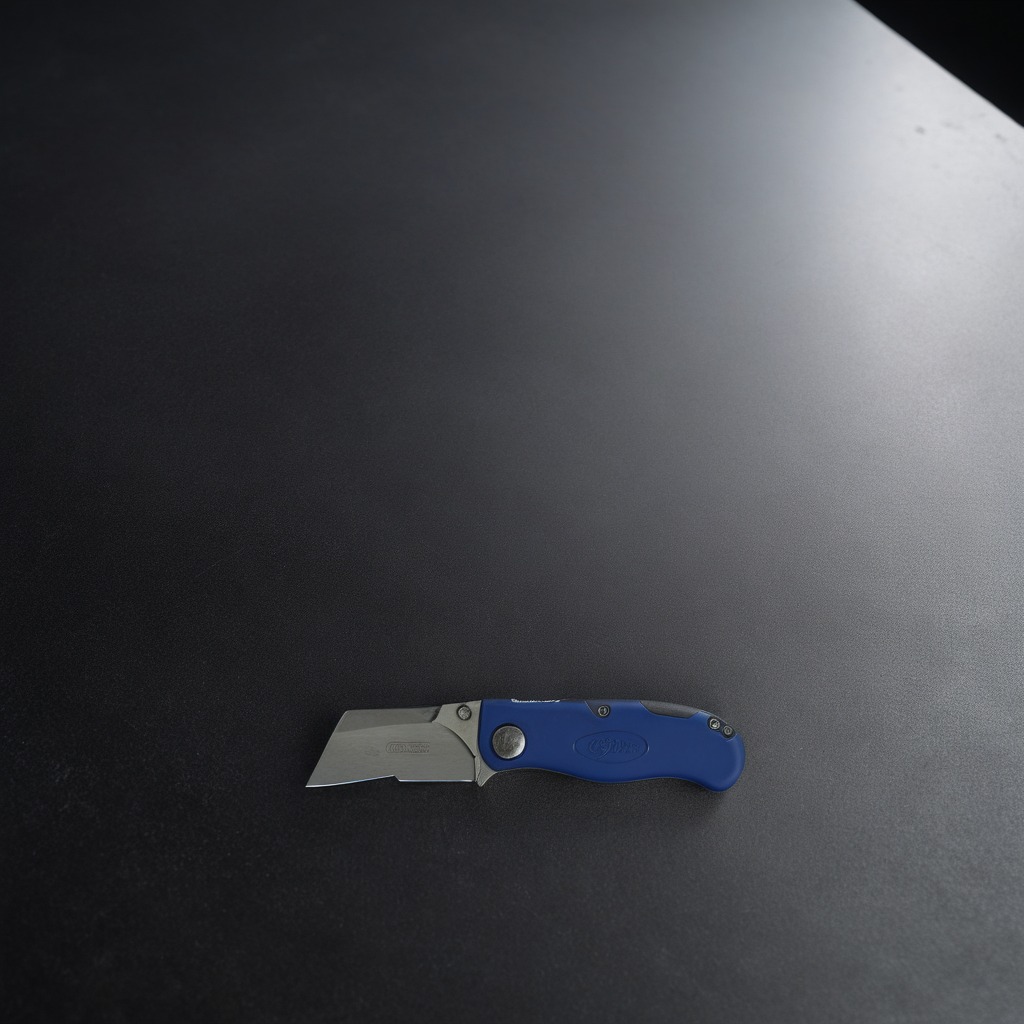
A utility knife lying on a clean granite tabletop covered with a black rubber mat inside a workshop under bright overhead lighting crisp shadows high clarity worn but beneath the mat